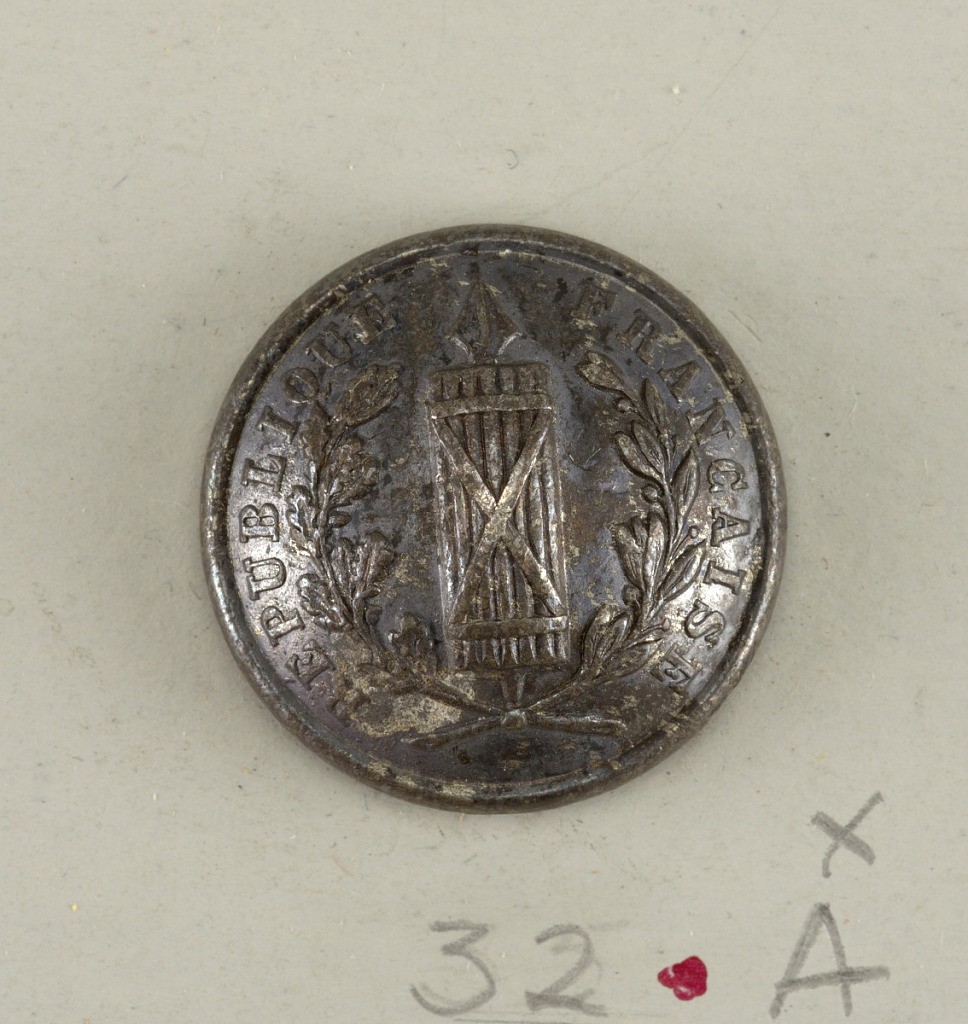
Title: Button
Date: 19th century
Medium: Silver plated, brass
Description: Component -a is on card H
Four convex buttons, ornamented with bound f[?] and spear, crossed laurel sprays and "Republic Francaise"; on reverse: G & Cie Paris; small coat of arms (impressed);  22M